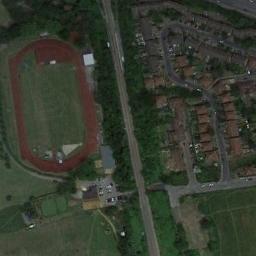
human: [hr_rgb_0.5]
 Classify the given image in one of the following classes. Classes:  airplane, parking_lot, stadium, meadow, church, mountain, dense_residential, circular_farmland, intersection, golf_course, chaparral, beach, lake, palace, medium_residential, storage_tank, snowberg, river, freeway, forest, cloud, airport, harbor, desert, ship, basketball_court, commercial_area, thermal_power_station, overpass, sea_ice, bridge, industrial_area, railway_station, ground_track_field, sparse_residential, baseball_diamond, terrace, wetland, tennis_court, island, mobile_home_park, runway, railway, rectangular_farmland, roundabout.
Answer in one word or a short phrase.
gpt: ground_track_field